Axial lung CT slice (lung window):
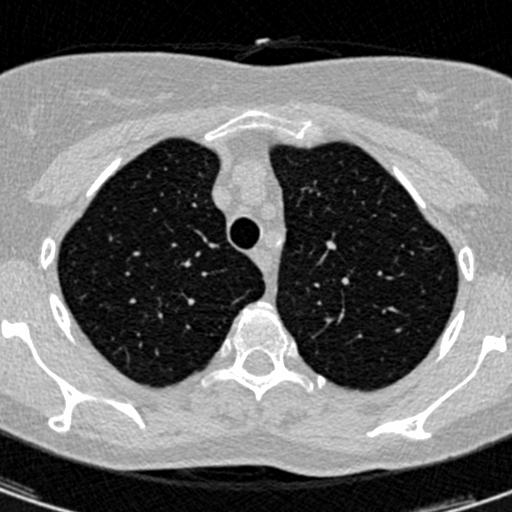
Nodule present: no